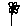
Label: flower